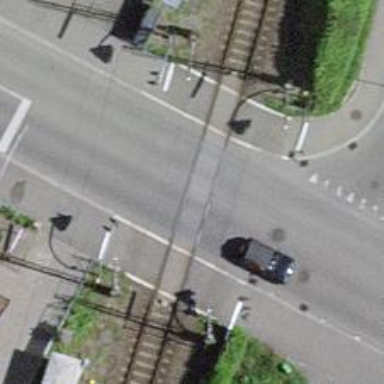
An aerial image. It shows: Railway level crossing.